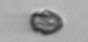
Label: Heterocapsa_rotundata